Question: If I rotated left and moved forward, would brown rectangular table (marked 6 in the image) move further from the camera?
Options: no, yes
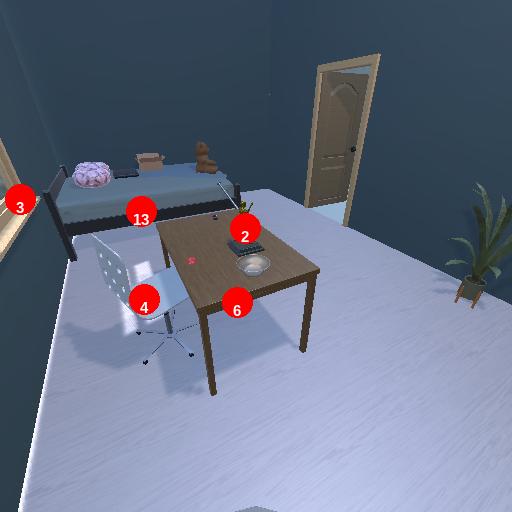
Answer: no